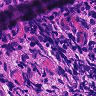
Metastatic tissue present: yes